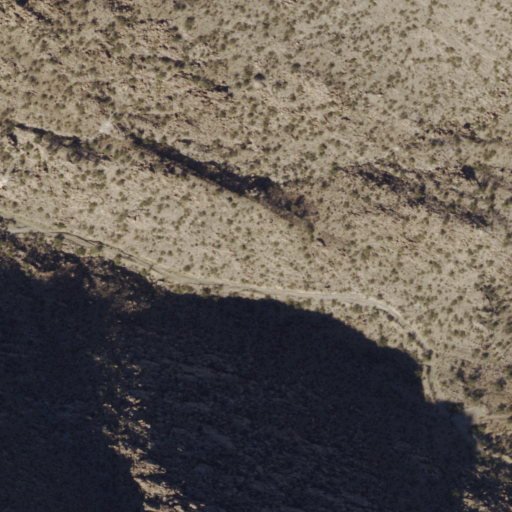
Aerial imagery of gap in Arizona named Tank Pass containing shrub, open development, and low intensity development